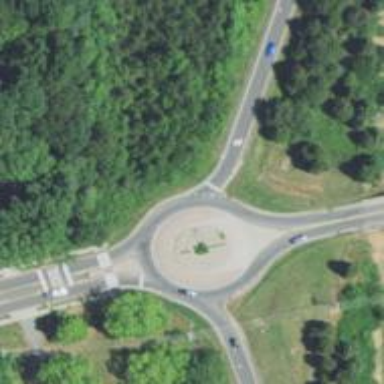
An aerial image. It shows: Secondary road around roundabout.